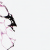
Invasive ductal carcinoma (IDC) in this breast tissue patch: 0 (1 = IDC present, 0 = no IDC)